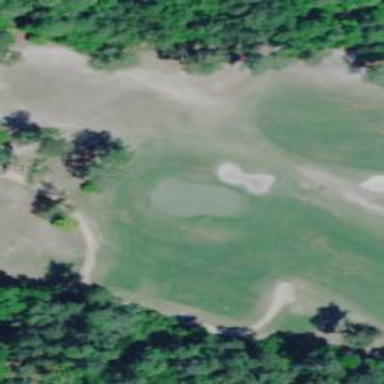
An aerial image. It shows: View of golf hole.